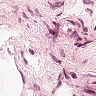
Metastatic tissue present: no